Field crop: maize
Growth stage: 2
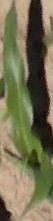
Species: maize